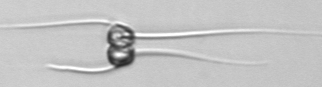
Label: Chaetoceros_danicus